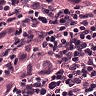
Metastatic tissue present: yes